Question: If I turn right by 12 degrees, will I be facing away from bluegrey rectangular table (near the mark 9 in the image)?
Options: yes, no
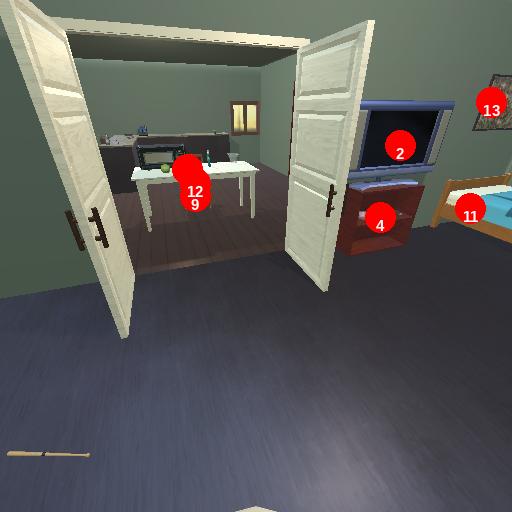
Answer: yes